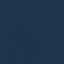
Land use / land cover: SeaLake